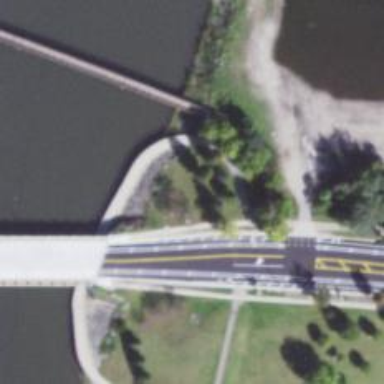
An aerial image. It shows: Asphalt cycleway.